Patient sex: M
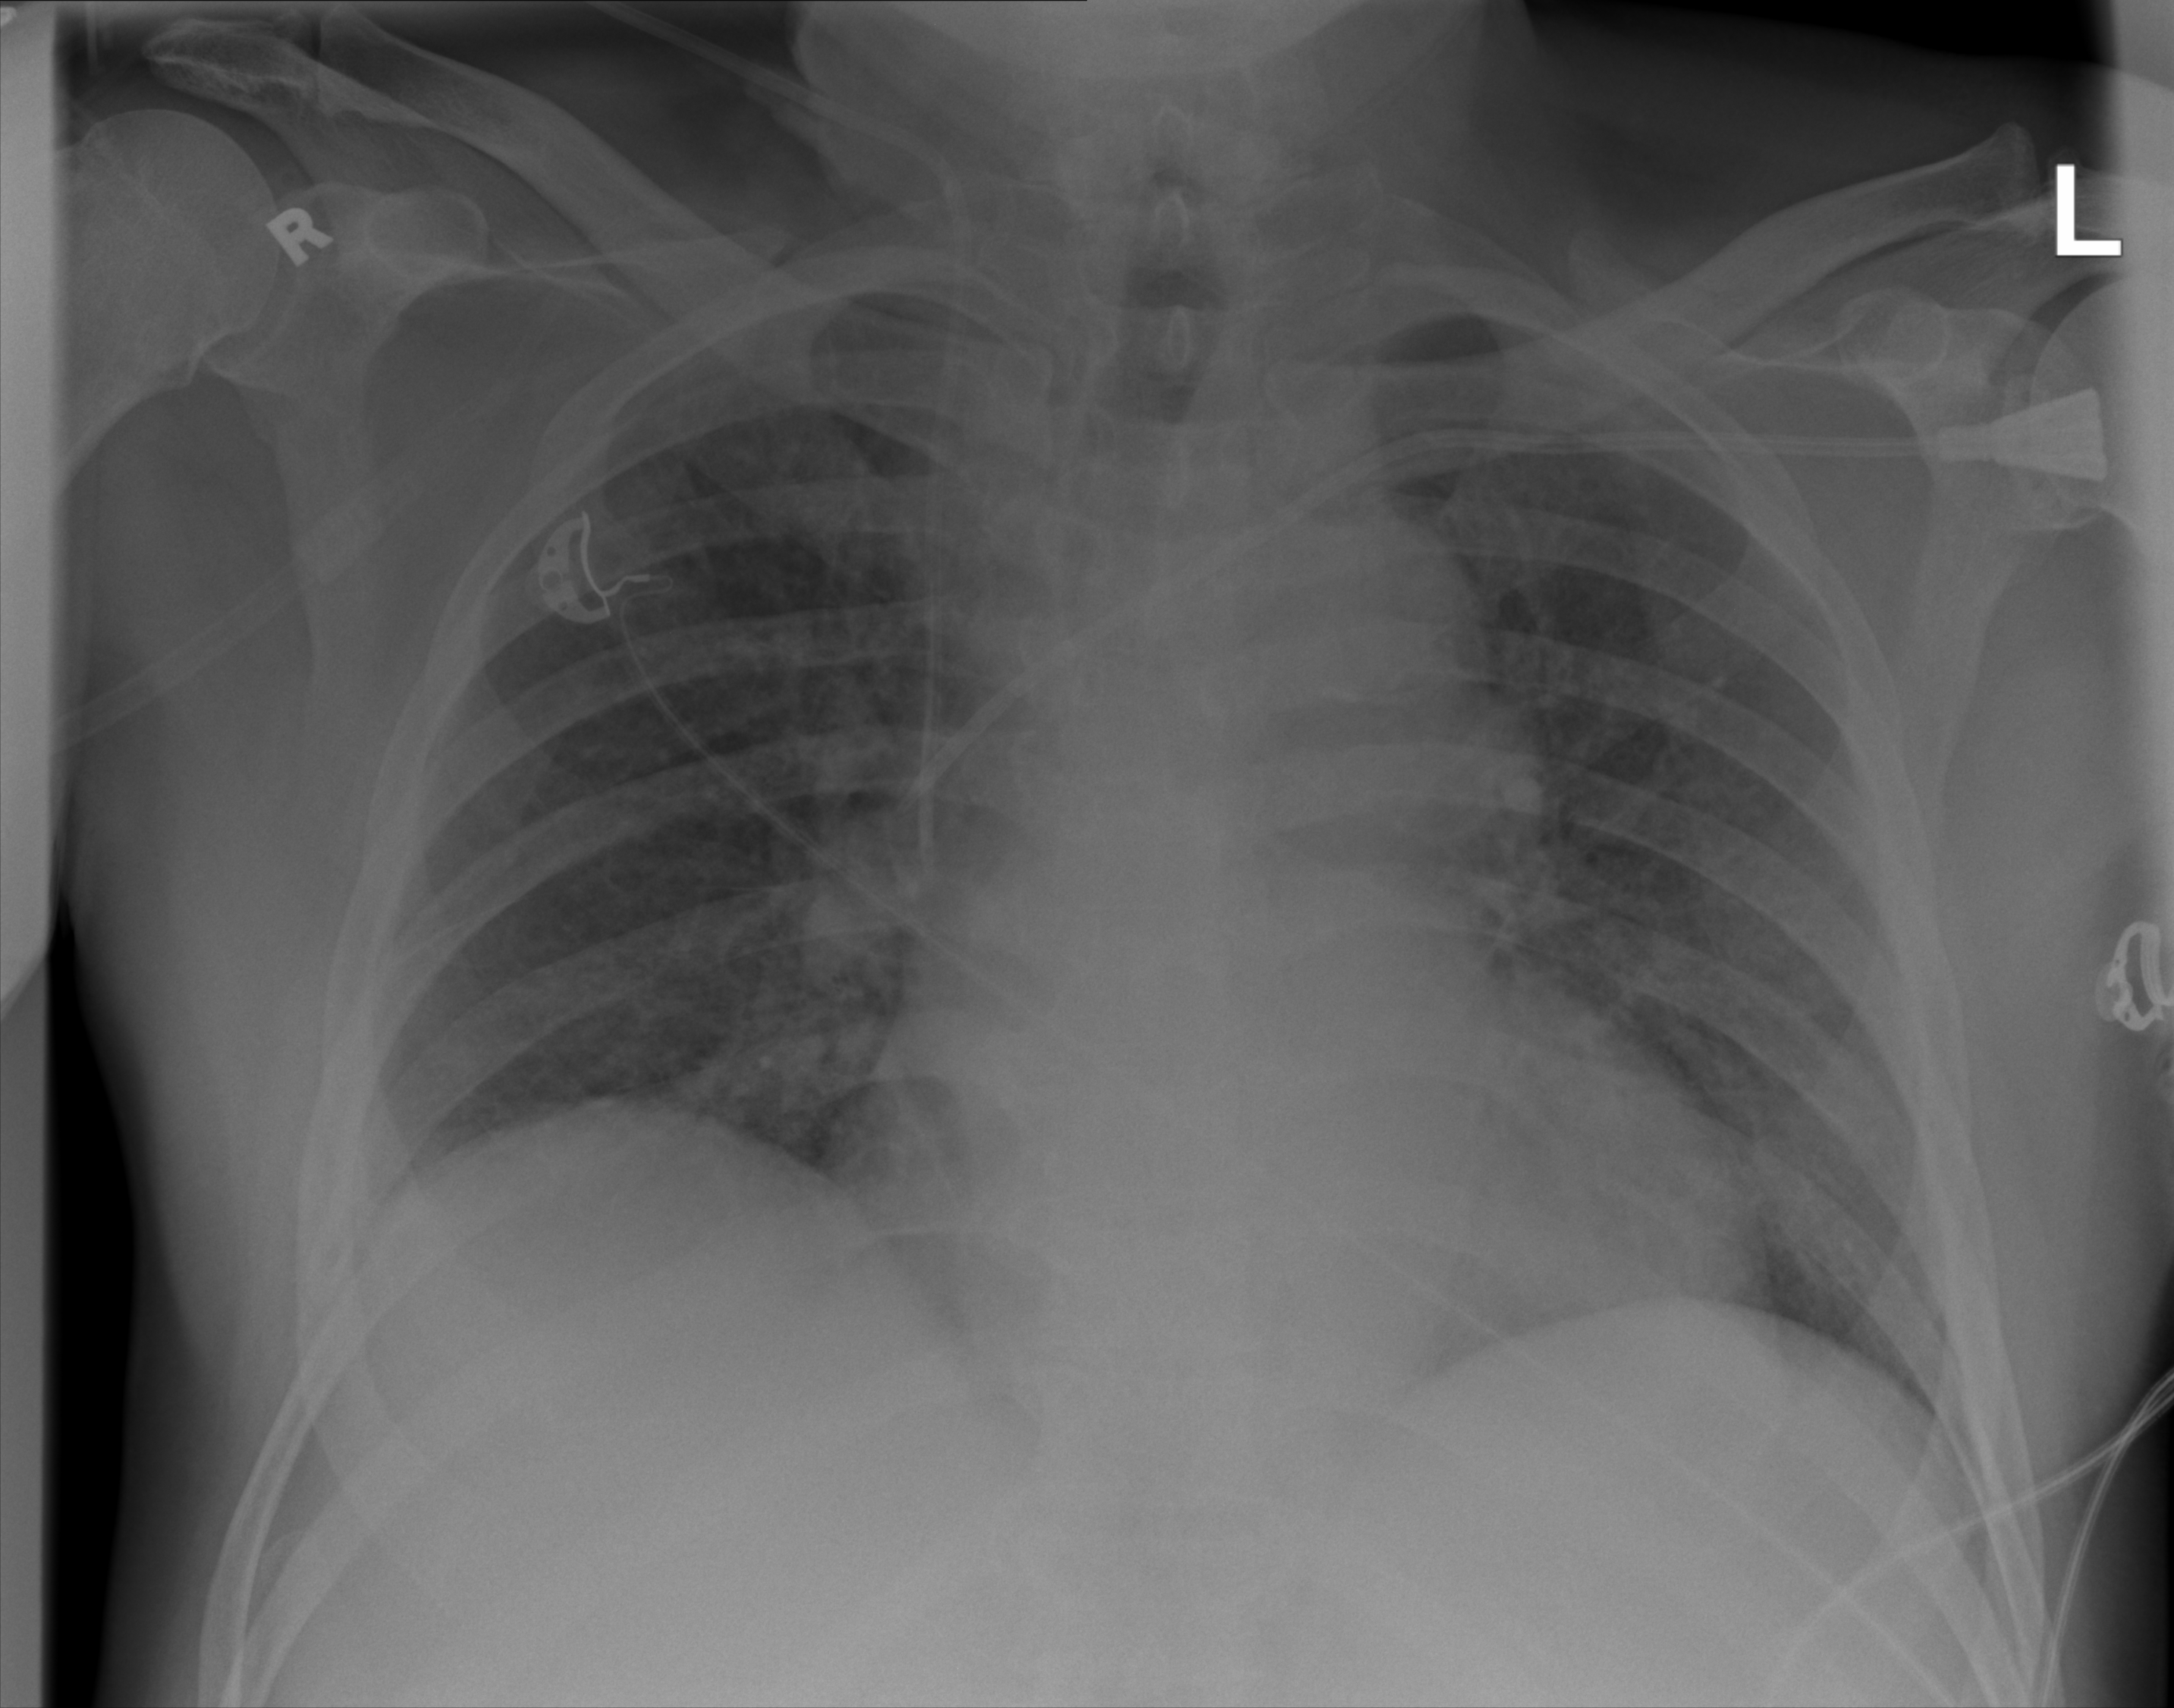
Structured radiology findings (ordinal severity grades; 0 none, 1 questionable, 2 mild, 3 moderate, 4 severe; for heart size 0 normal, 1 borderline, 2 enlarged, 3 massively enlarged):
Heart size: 1
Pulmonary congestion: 0
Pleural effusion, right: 2
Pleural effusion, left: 0
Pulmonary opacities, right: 1
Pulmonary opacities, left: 0
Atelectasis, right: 2
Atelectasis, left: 0